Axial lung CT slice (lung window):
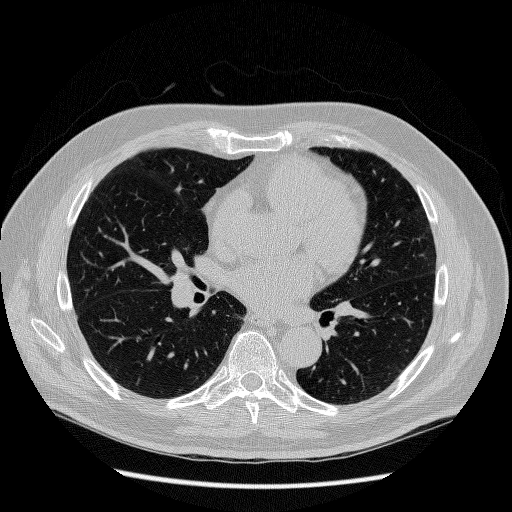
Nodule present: no